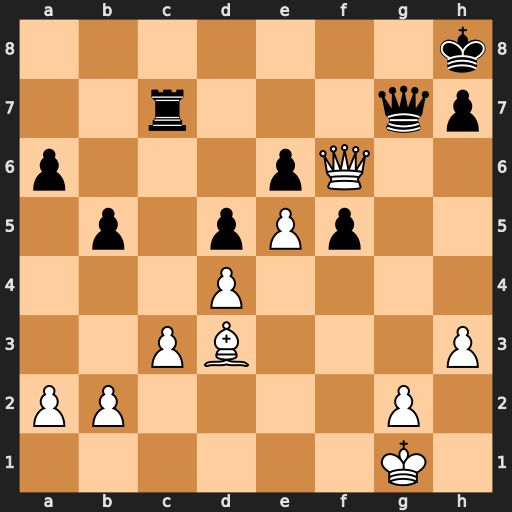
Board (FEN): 7k/2r3qp/p3pQ2/1p1pPp2/3P4/2PB3P/PP4P1/6K1
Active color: w
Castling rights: -
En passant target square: -
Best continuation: Qd8+ Qg8 Qxc7